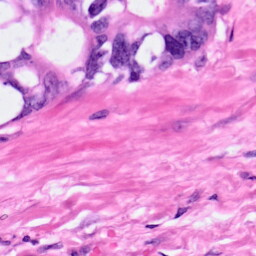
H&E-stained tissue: Pancreatic